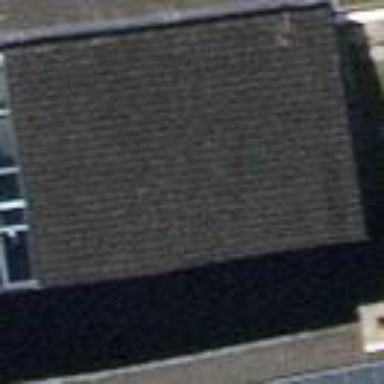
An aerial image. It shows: View of roof of building.